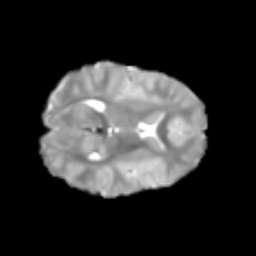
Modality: T2w
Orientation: axial
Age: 6
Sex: male
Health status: healthy